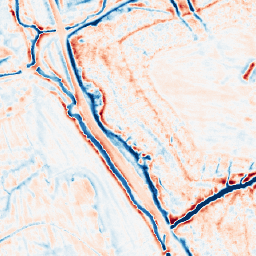
Category: edge_preserving
Decomposition family: bilateral
Decomposition parameters: d: 15
sigma_color: 100
sigma_space: 75
Upsampling method: nearest
Upsampling parameters: scale: 2
Upsampling scale: 2